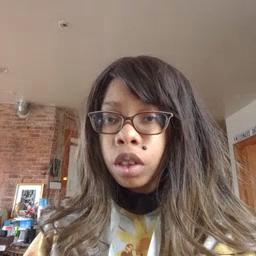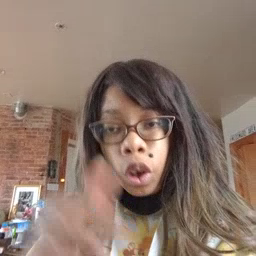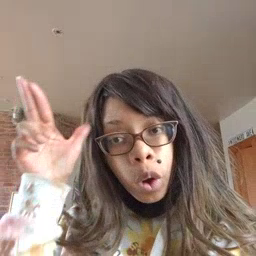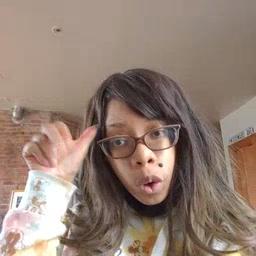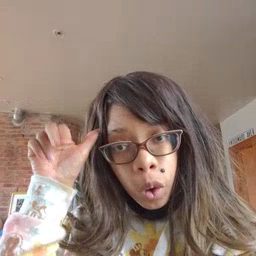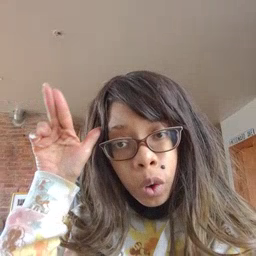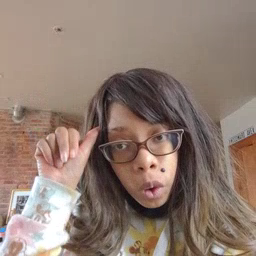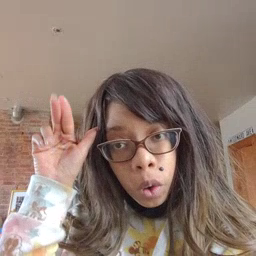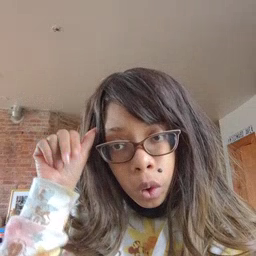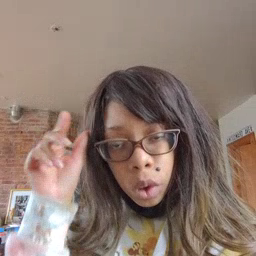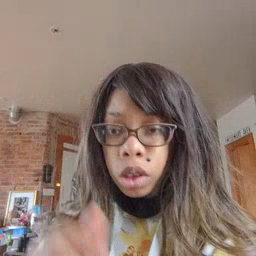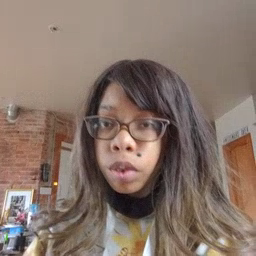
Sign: horse